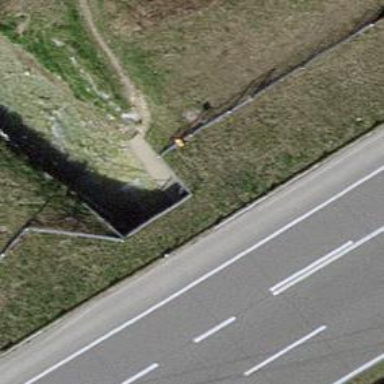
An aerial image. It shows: Path going through tunnel.